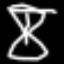
Label: hourglass